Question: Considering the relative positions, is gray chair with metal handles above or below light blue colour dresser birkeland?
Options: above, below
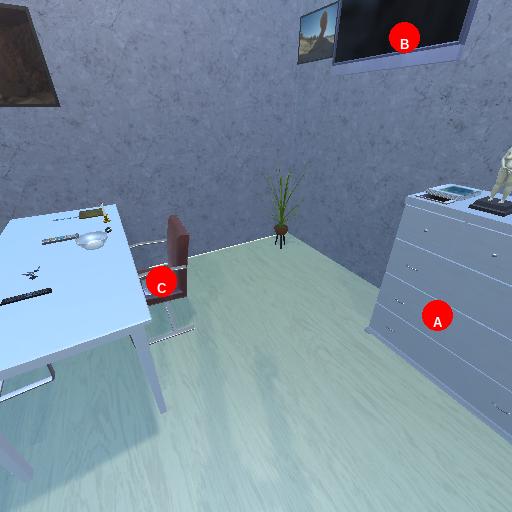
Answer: above